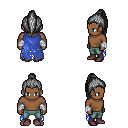
a pixel art fantasy rpg character, male body template, human, dark skin, blue tattered cape, teal pants, gray long topknot hairstyle, white cloth bandages, maroon shoes, four views (front, back, left, right), 2x2 character sprite sheet, small pixel art, hard edges, no anti-aliasing